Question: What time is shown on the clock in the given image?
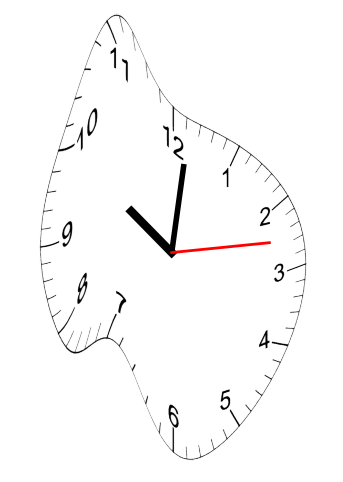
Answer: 10:01:13